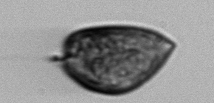
Label: Prorocentrum_micans